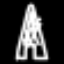
Label: The Eiffel Tower